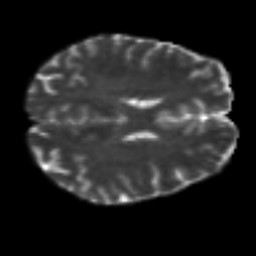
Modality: T2w
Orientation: axial
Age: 31
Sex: male
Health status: healthy
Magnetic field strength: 3 T
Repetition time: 8.4 s
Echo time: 0.0926 s